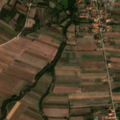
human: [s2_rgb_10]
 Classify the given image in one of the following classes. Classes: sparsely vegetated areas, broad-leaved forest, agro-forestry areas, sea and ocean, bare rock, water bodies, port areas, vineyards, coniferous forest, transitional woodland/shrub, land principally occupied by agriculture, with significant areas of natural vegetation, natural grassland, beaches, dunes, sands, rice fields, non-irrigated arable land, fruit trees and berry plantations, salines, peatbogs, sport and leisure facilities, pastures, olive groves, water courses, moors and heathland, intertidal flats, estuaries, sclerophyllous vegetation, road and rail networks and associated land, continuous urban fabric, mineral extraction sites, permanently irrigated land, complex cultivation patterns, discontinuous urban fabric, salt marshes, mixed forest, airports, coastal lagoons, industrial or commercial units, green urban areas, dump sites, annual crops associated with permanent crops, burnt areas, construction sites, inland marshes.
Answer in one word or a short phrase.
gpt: discontinuous urban fabric, non-irrigated arable land, land principally occupied by agriculture, with significant areas of natural vegetation